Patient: sex M, age 49
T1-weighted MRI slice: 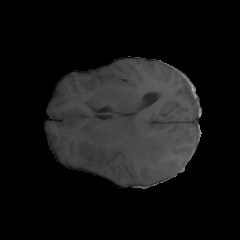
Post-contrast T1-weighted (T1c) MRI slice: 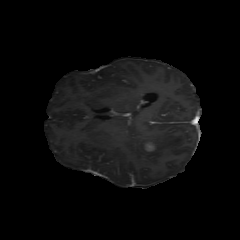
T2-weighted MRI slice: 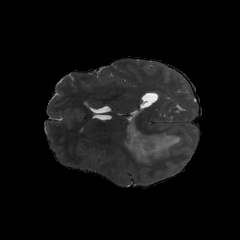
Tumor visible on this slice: yes
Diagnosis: Astrocytoma, IDH-mutant
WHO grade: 4